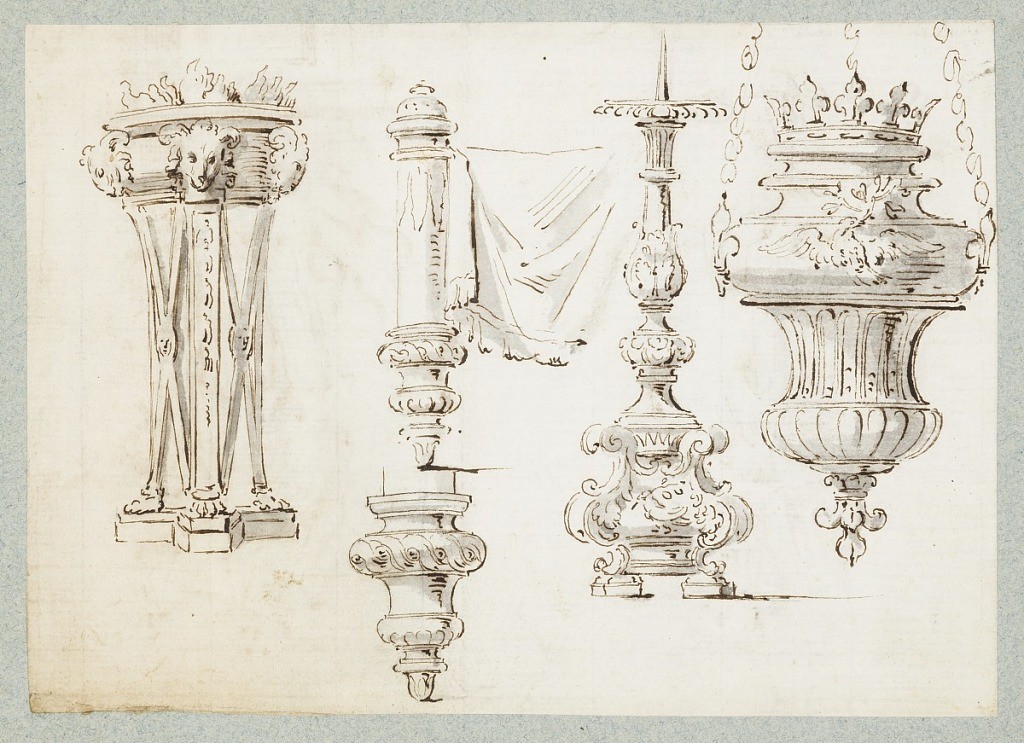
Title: Album page
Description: One sheet of paper drawn on recto and verso, mounted onto an album page with window cutout to see verso.